Question: I am using 'jQuery 2.1.3' min along with the 'select2' plugin of jQuery in a spring mvc web application.
There has been an issue of '$'s' scope conflict I am facing with it.
Though all the ajax requests I am sending are written in a file called 'home.jsp' under the '<script>' tag it shows they are sent through 'select2' in firebug.

'''
<script type="text/javascript" src="<c:url value="/views/js/jquery-2.1.3.min.js"/>"></script>
<script type="text/javascript" src="<c:url value="/views/js/custom/home.js"/>"></script>
<script type="text/javascript" src="<c:url value="/views/js/select2/js/select2.full.js"/>"></script>
'''
This is the order in which I have included my js file. I feel like select2 causes havoc in my code. I am unable to figure out why?
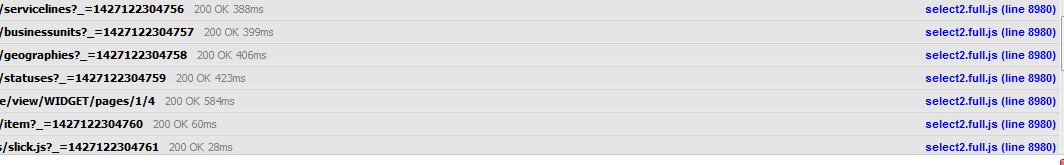
Answer: You appear to be using an older version of Select2 4.0.0, most likely one of the betas. In 4.0.0-beta.3, we stopped packaging jQuery in 'select2.full.js' because it caused strange issues like this.